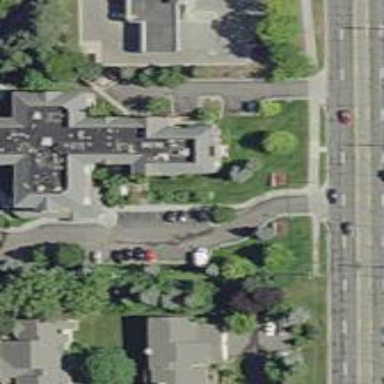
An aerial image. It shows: Building.